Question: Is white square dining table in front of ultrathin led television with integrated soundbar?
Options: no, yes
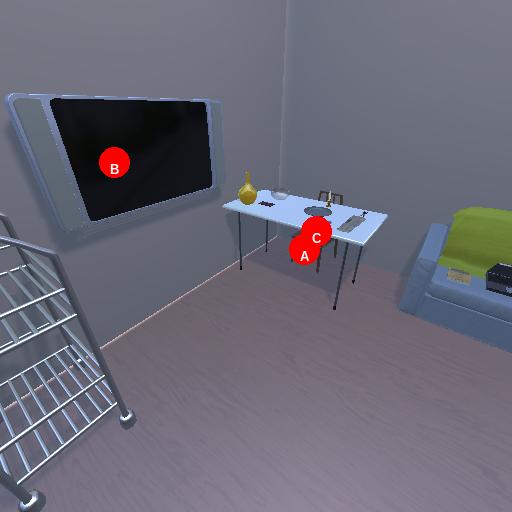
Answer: no